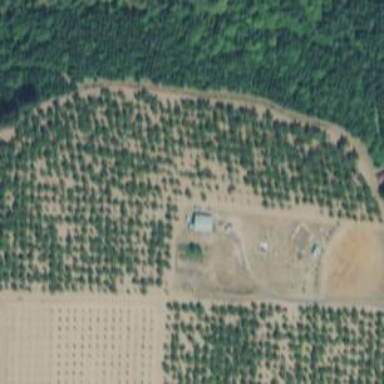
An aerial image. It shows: Orchard.